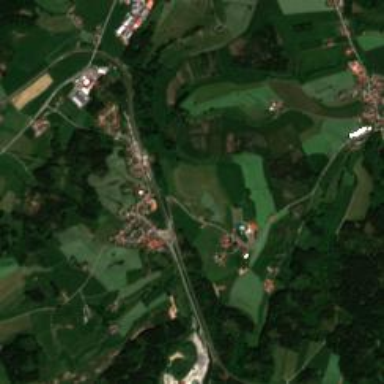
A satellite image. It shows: Small settlement known as hamlet.